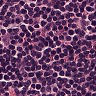
Metastatic tissue present: no